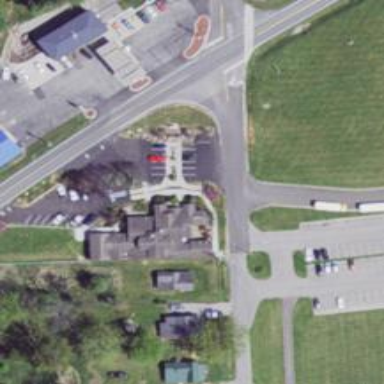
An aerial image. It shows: Veterinary facility.